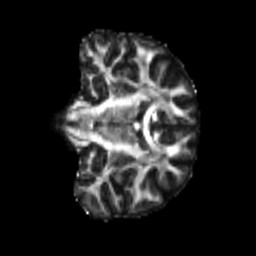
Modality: FA
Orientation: coronal
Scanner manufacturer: siemens
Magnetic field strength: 3 T
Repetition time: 4 s
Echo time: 0.0594 s